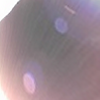
Label: sunburn